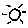
Label: sun